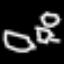
Label: octagon